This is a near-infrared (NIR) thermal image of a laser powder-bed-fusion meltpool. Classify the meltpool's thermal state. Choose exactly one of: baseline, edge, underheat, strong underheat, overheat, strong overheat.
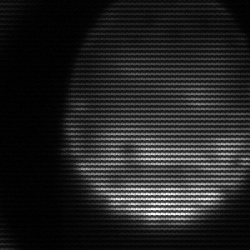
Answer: edge